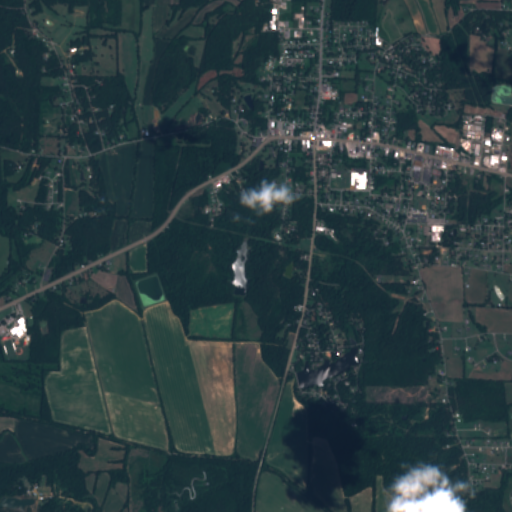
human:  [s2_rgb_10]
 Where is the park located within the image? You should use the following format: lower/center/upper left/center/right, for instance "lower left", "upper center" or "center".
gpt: The park is located in the center right of the image.
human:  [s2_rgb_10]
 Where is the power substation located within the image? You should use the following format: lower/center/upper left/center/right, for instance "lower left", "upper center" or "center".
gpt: The power substation is located in the upper right of the image.
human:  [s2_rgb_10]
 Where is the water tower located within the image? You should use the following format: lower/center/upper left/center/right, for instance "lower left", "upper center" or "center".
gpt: The water tower is located in the center right of the image.
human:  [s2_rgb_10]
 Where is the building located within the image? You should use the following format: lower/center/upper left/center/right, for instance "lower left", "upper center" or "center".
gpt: The building is located in the center right of the image.
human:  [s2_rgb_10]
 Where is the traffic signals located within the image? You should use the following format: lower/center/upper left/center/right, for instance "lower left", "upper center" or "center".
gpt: The traffic signals is located in the upper center of the image.
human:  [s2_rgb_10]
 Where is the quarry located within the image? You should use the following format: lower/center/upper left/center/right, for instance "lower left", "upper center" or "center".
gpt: There is no quarry in the image.